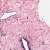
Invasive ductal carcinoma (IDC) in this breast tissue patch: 0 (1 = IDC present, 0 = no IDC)